Field crop: tomato
Growth stage: 2
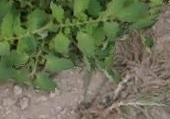
Species: tomato